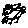
Label: zigzag